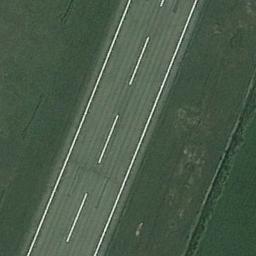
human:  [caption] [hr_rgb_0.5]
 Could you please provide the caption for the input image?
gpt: The runway is surrounded by grass .

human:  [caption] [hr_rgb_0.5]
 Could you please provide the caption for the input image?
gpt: The runway is on the grass next to the trees .

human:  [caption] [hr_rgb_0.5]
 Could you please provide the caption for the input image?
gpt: There is a green lawn next to the runway, And there are white dashes on the runway .

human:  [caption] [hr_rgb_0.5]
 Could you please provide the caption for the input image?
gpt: The runway goes through the lawn and some center line markings are on the runway .

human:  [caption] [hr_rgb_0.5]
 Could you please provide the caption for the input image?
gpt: There are green meadows beside the runway .